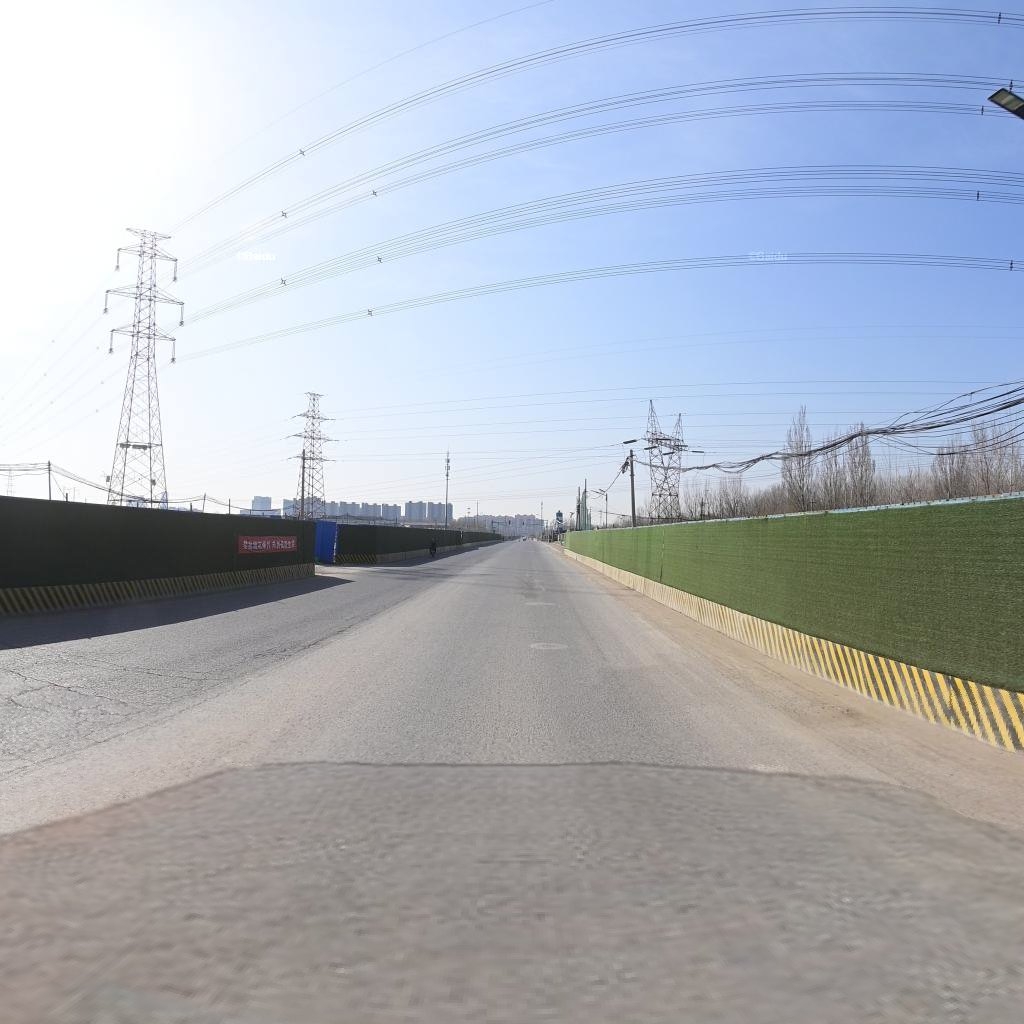
Region: Chaoyang
Road damage annotations: alligator crack